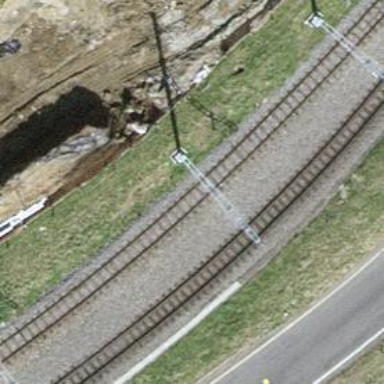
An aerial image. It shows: Narrow-gauge railway track with one electrified contact line.